Field crop: tomato
Growth stage: 2
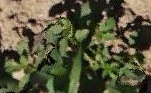
Species: portulaca